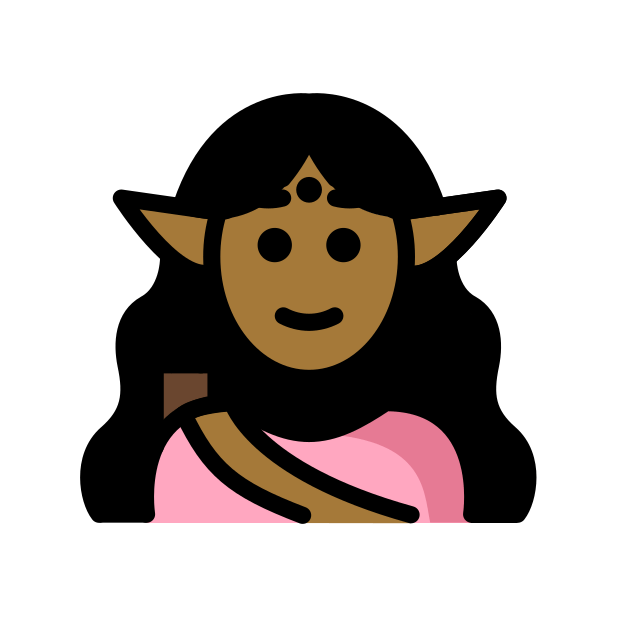
woman elf: medium-dark skin tone